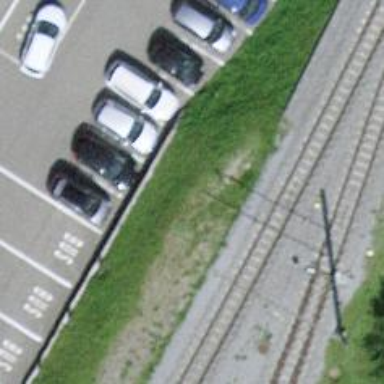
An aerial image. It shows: Railway buffer stop.